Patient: sex M, age 68
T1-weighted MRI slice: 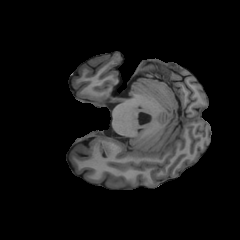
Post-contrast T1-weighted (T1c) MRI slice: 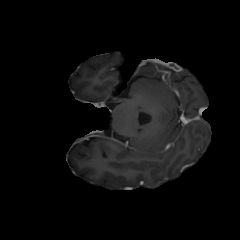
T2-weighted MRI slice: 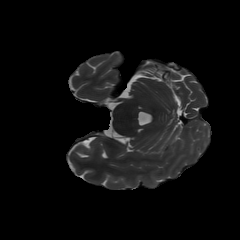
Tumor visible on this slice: no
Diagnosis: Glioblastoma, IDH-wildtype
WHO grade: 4